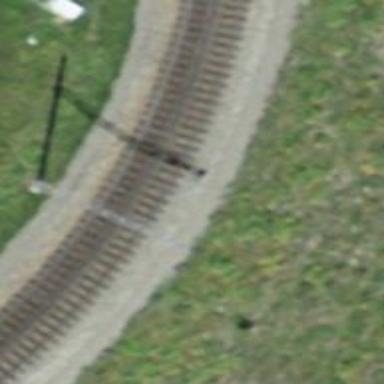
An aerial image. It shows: Narrow-gauge railway track electrified by contact line.